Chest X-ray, AP view. Patient: 44 years old, sex M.
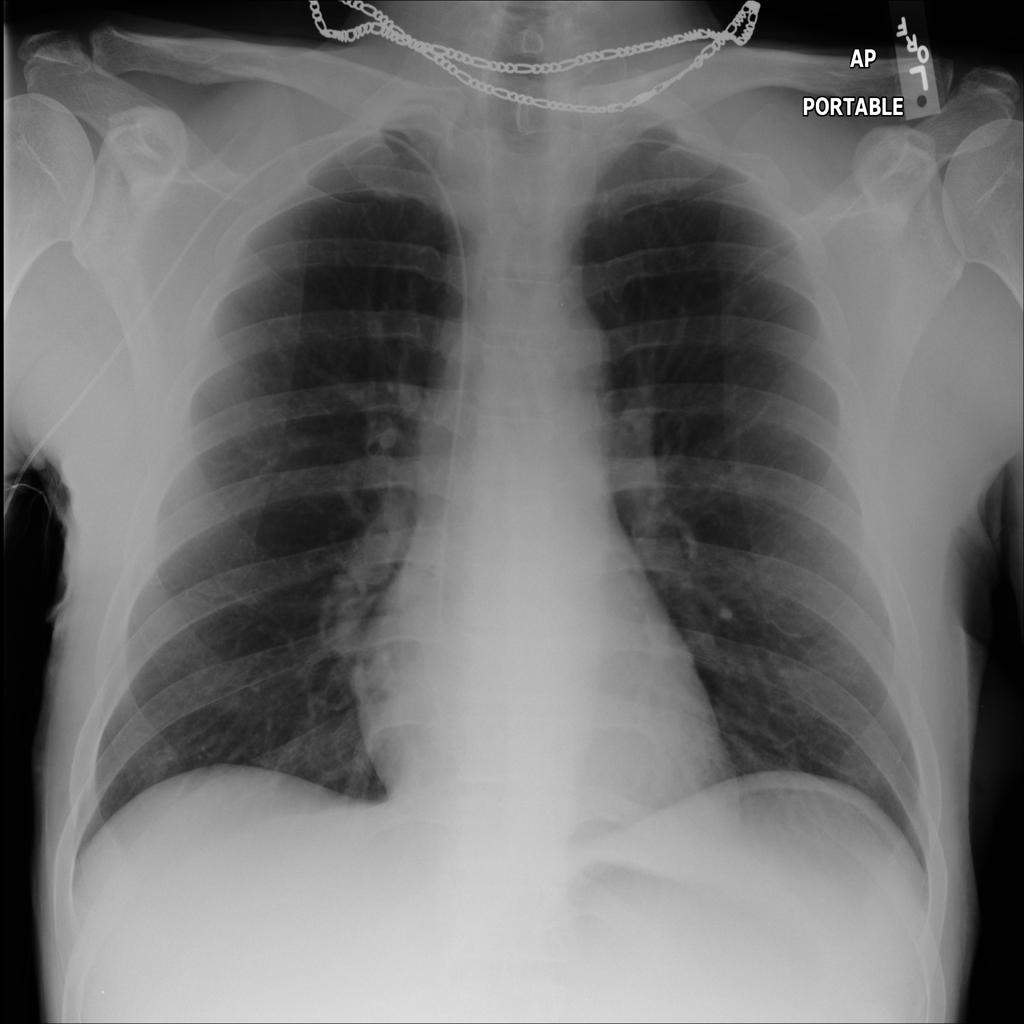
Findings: No Finding